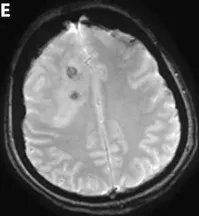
Preoperative imaging for index case of PLNTY with high-grade features.
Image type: radiology (mri)